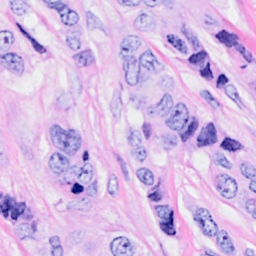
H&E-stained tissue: Breast